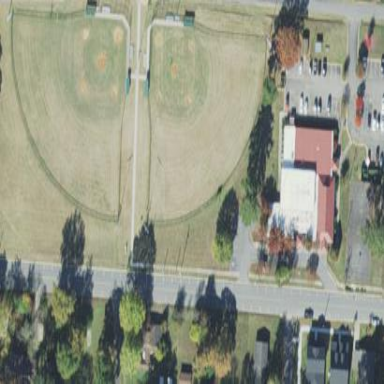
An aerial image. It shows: Baseball pitch for leisure and sports activities.